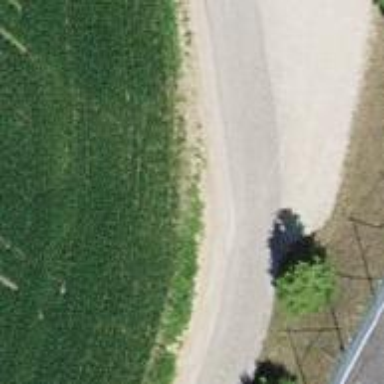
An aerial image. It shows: Paved service road.